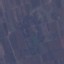
Land use / land cover: PermanentCrop